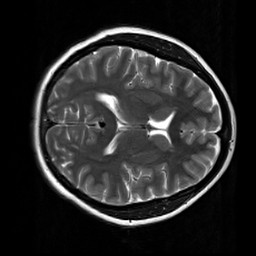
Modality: T2w
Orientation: axial
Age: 24
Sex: female
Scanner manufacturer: siemens
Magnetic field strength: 3 T
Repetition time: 7 s
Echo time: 0.09 s